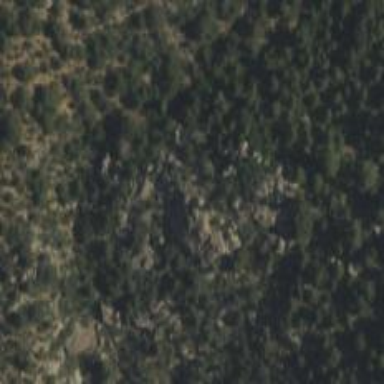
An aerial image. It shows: Cliff in nature.